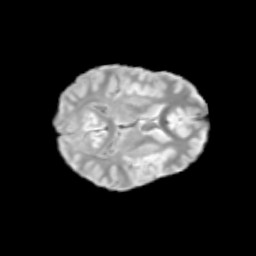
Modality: T2w
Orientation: axial
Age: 12
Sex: male
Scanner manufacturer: siemens
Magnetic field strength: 3 T
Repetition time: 3.8 s
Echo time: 0.07 s